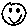
Label: smiley face